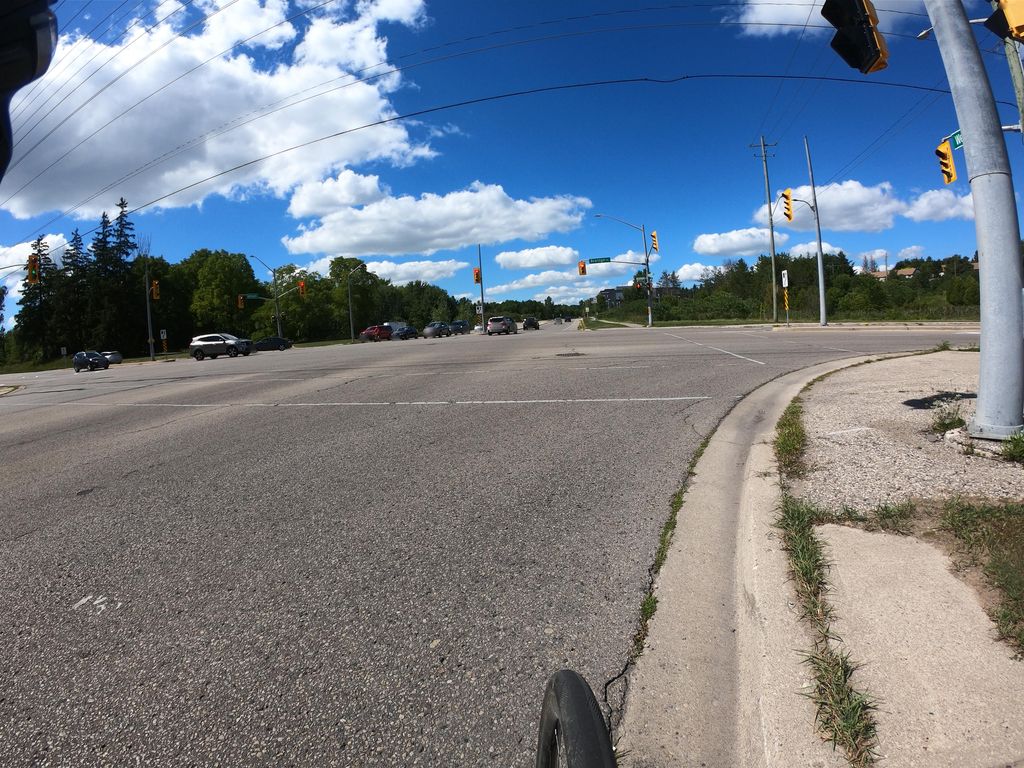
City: kitchener-waterloo